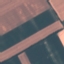
Label: AnnualCrop